Question: I want to create a multi tenancy application using . I am using the database architecture.
I want to create a new set of dynamically, whenever someone registers a new tenant account.
Please consider the following:

table holds all the client registrations. Each tenant will have dedicated tables only for them. In this example every tenant has their own dedicated customer table.
Ex:
's tables will have prefix. (tenant01.customer - only tenant01's customers)
's tables will have prefix. (tenant02.customer - only tenant02's customers)
I don't want to use multiple databases as they are costly and I don't want to use one table for all the tenants, as there will be lots of customers/products etc in the system.
I'm planning to identify the tenant at the logging process and set the tenant name(or a code/Id) in a session. ex: tenant440
After that, in all customer related eloquent model classes, I could dynamically append that prefix (ex: tenant440) into the table name like this:
'''
<?php
class Customer extends Eloquent {
protected $tenant_name = //get name/code from the session. ex: tenant440
//table name will become tenant440.'customers'
protected $table = $tenant_name.'customers';
?>
'''
Is this a correct way to achieve this? What is the simplest to do this? Do you know any kind of resources/packages/libraries for this?
Thanks in advance!
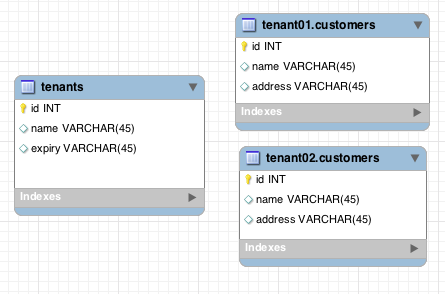
Answer: You can set tenant name as a prefix in your database file:
'''
Config::set('database.connections.mysql.prefix',$tenantName); // assuming 'mysql' is the default database connection name
'''
I recommend to put it inside a filter
'''
// routes.php
Route::group(array('before'=>'setTablePrefix'), function($noob)
{
Route::resource('customers', 'CustomersController');
Route::controller('sales', 'SalesController');
});
Route::get('/login',array('as' => 'login', 'uses' => 'UserController@getLogin'));
// filters.php
Route::filter('setTablePrefix', function($route, $request)
{
if (!Session::has('prefixTable'))
App::abort(404);
Config::set('database.connections.mysql.prefix',Session::get('prefixTable'));
});
'''
---
To get data from all tables, you probably need two queries (or one if you use Session)
'''
$tenants = DB::table('tenants')->lists('name'); // you can set it in Session
if($tenants){
$allCustomers = DB::table($tenants[0].'.customers');
for ($i = 1; $i < count($tenants); $i++) {
$allCustomers->unionall(DB::table($tenants[$i].'.customers'));
}
var_dump($allCustomers->get());
}
'''